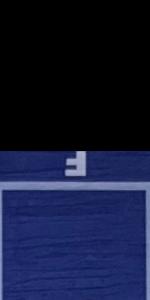
Label: Empty